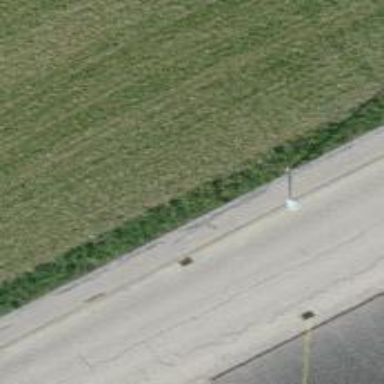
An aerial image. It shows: Support pole.